Field crop: maize
Growth stage: 2
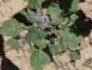
Species: chenopodium